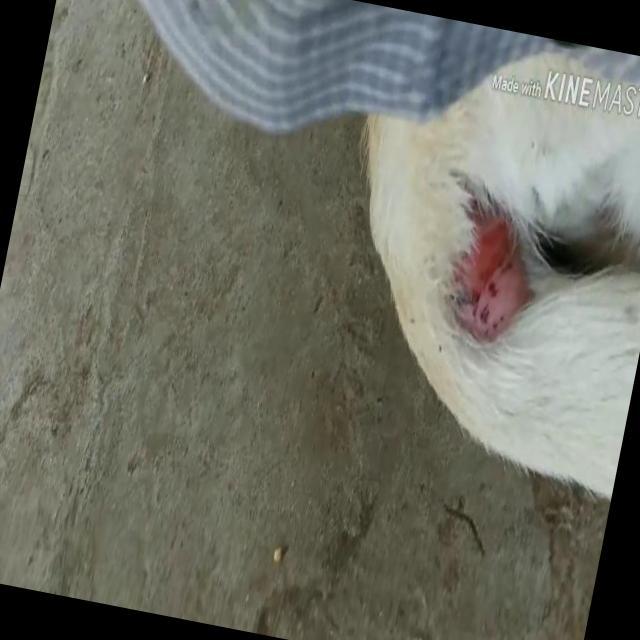
Canine dermatitis — inflammation of the skin presenting with erythema, pruritus, papules, and excoriation. May be allergic, contact, or atopic in origin.